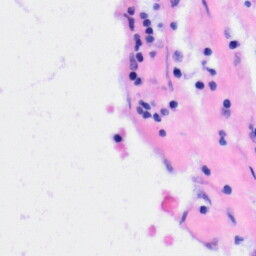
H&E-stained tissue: Liver